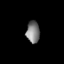
Tissue: lung
Cell type: Epithelial cells
Senescence score: 0.1046
Nuclear area (px): 286
Mean DAPI intensity: 124.892